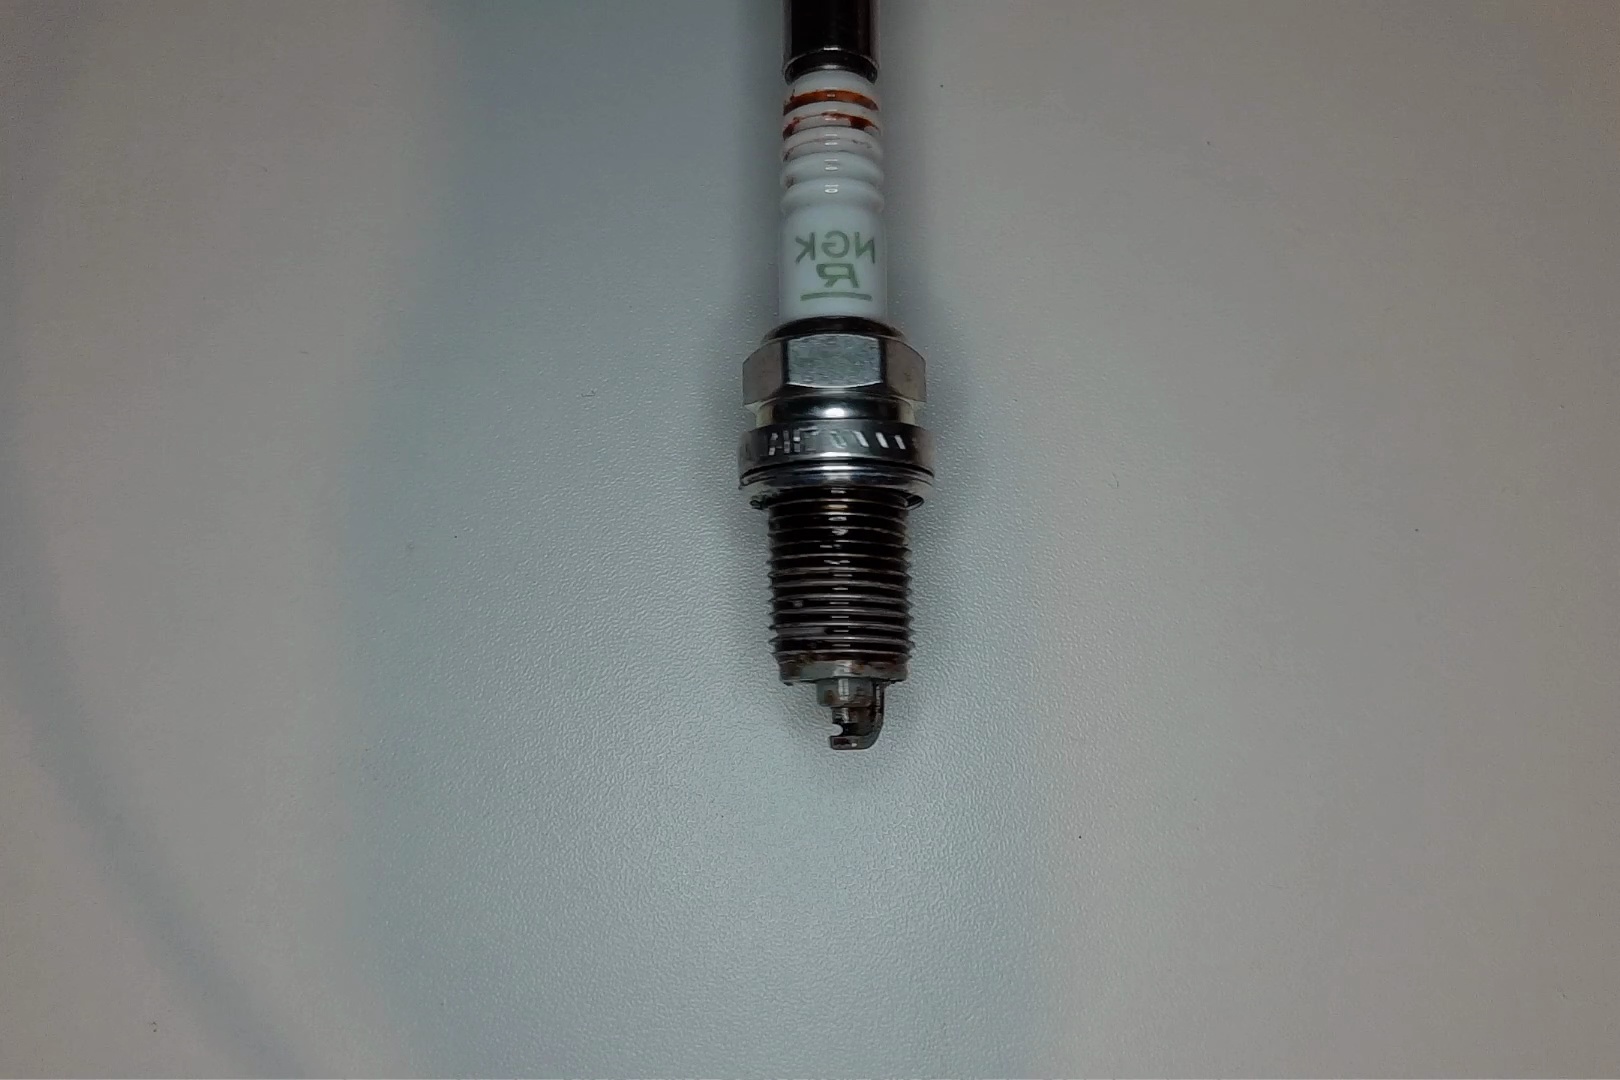
Label: anomaly